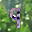
Label: 9